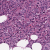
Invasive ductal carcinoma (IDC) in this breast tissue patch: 1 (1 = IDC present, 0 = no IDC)